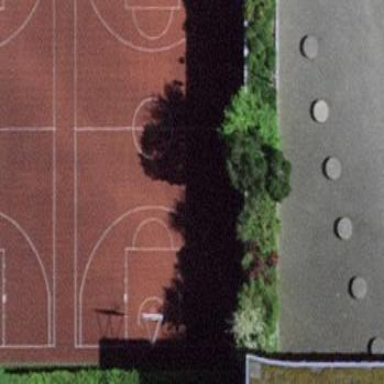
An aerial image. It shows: Basketball court located in leisure land pitch.